Question: There is a list made by ng-repeat with a lot of row.
'''
<ul ng-repeat="element in elements | filter:filterQuery">
<a class="row" >
<div class="col-lg-8">
<div class="caption">
<h4>{{element.artists[0].name}}</h4>
</div>
</div>
</a>
</ul>
'''
I would like to find which element (vertical) is in the center of the screen.
Could you help me with that? I'm new in Angular.
I belive the problem is similar to infinite scroll. but instead of finding last element there is need to find element in the center
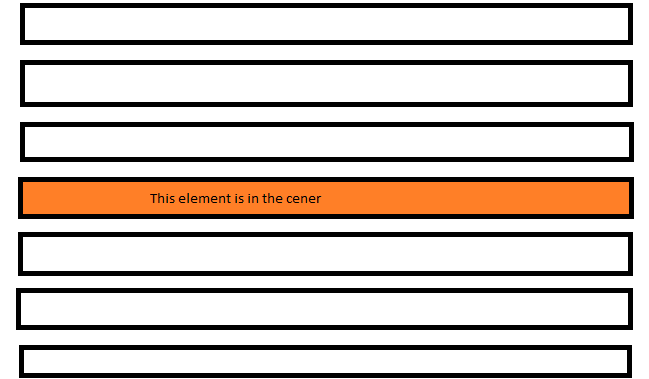
Answer: Here's one of possible solutions and one I'd probably go with myself:
1. Create directive, put all the code into post link function.
2. Store window vertical center coordinate.
3. Add scroll event listener on any list parent element.
4. Find current centermost element using Document.elementFromPoint().
5. Assign active class to it, remove from previous one.
You also should not forget to maintain proper directive life cycle. That implies removing event listeners and dereferencing DOM nodes in order to prevent memory leaks.
The directive:
'''
.directive("highlightCentermost", function ($window, $document, $timeout) {
return function postLink (scope, el) {
// References are kept here
var center, centermost
// Find and update centermost element
function probe () {
var newCentermost = $document[0].elementFromPoint(0, center)
// No centermost assigned yet
if (!centermost) {
centermost = newCentermost
centermost.classList.toggle("active", true)
return
}
// Found another element
if (centermost !== newCentermost) {
// Remove class from old element
centermost.classList.toggle("active", false)
// Add class to new element
newCentermost.classList.toggle("active", true)
// Update the reference
centermost = newCentermost
} else if (!newCentermost && centermost) {
// Cleanup if nothing was found
centermost.classList.toggle("active", false)
centermost = null
}
}
function resize () {
center = $window.innerHeight / 2
}
resize()
// $timeout is required to wait until all element directives are applied
$timeout(probe)
$window.addEventListener("scroll", probe)
$window.addEventListener("resize", resize)
scope.$on("$destroy", function cleanup () {
$window.removeEventListener("scroll", probe)
$window.removeEventListener("resize", resize)
centermost = null
})
}
})
'''
<URL>.
Pros:
1. You don't need to know collection size.
2. No need to check position of every DOM node.
3. Only one DOM operation per scroll.
Cons:
1. You have to micromanage what's over list items. Popup overlay might introduce more complexity, depending on what scrolls what.
Please note that this is the very basic version, you will probably want to improve functions that calculate vertical center and probe for element (like probe two points instead of one). I've used similar approach to implement 'display:sticky' analogue in one of my applications, so it's pretty flexible.
There are more solutions I can come up with:
1. Check vertical position of every list item on scroll/animationFrame, update class if some criteria is met. Slow, but can handle dynamic height.
2. If list item height is constant, you can write function to calculate current criteria met element by scrollTop value. This is the mechanism behind virtual scroll (display only items in viewport, allows to have hu-u-uge amounts of items without performance impact).